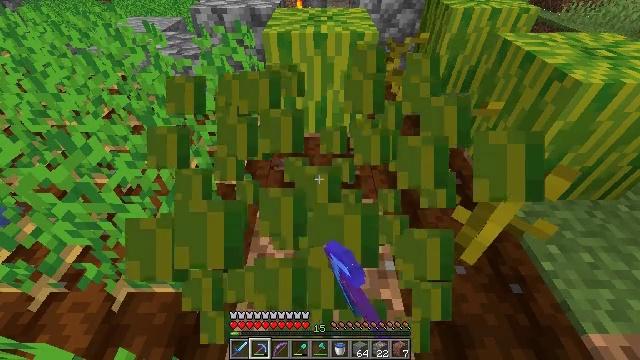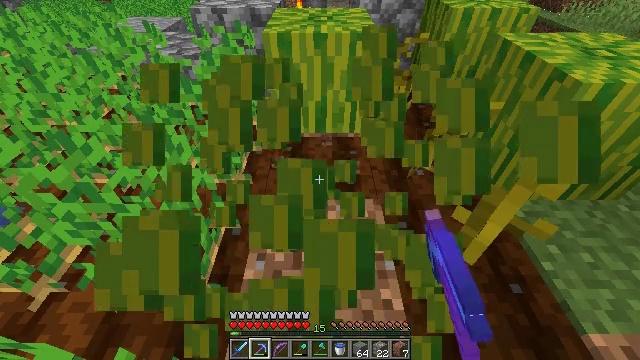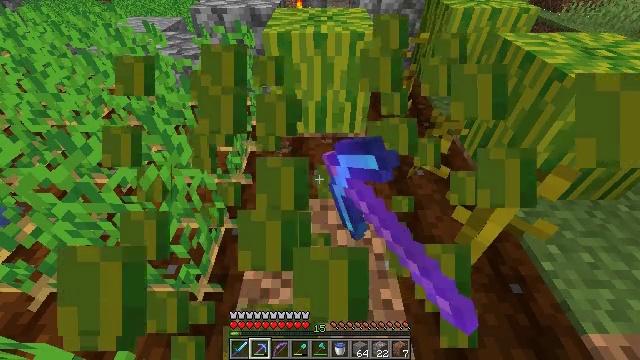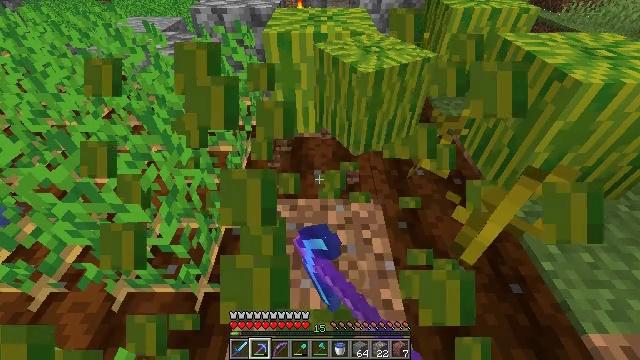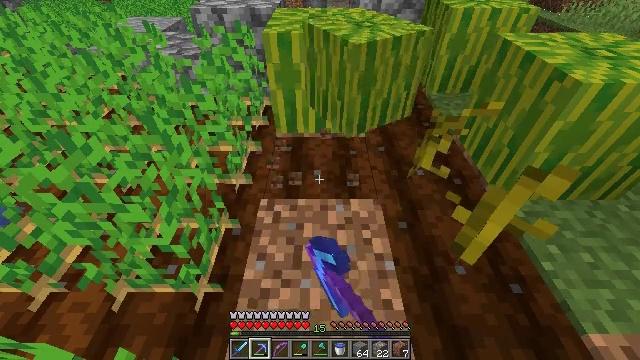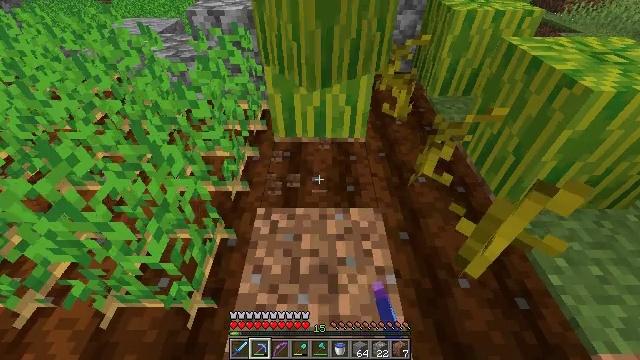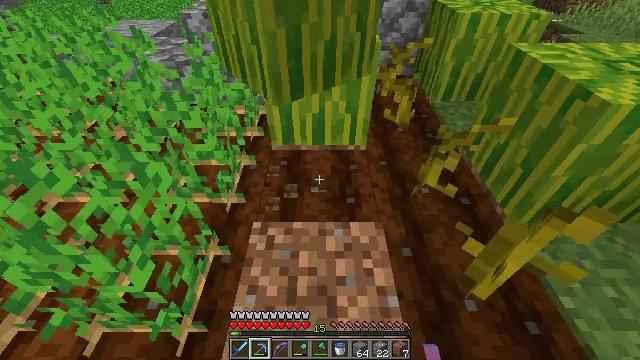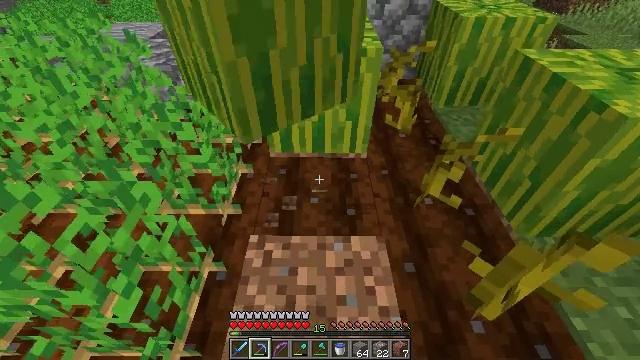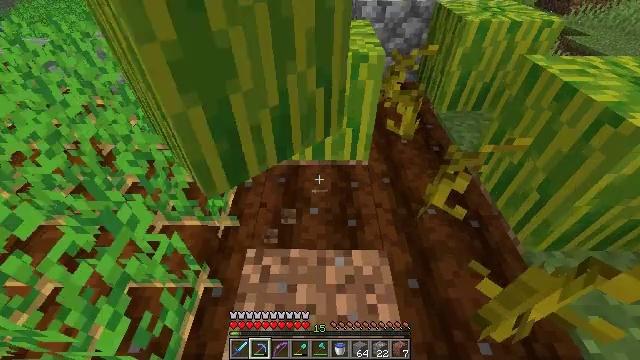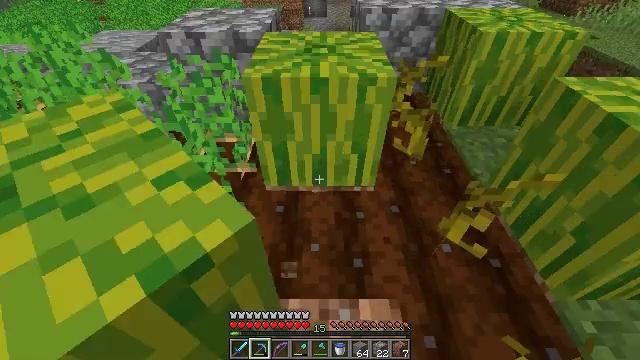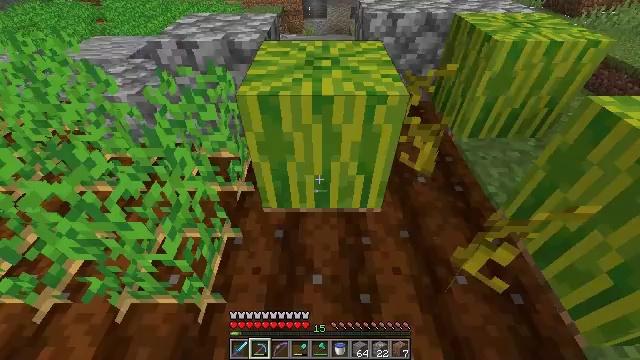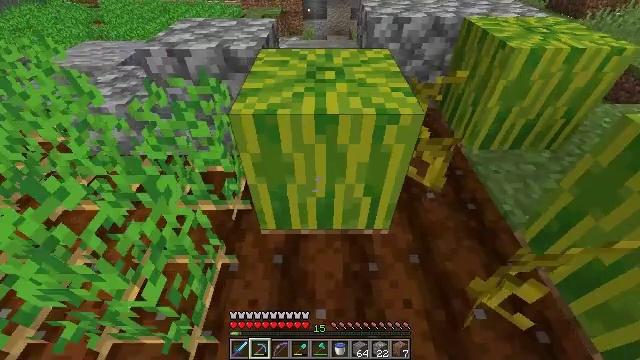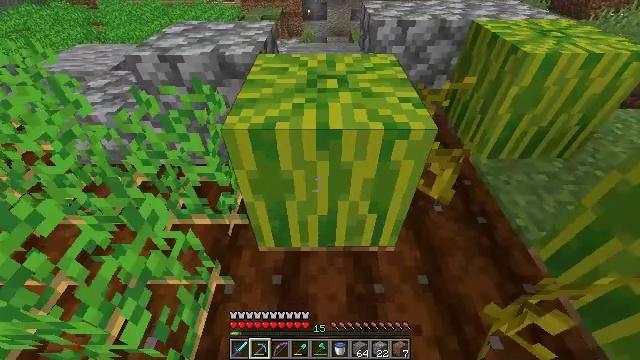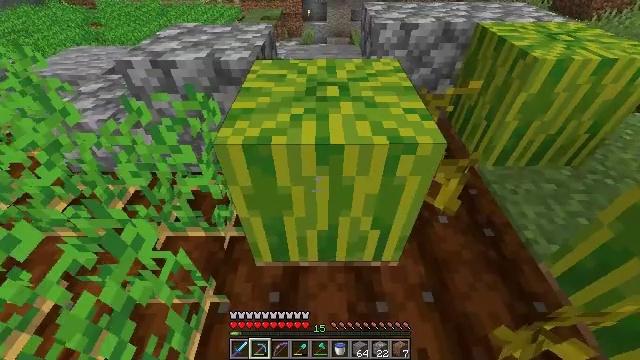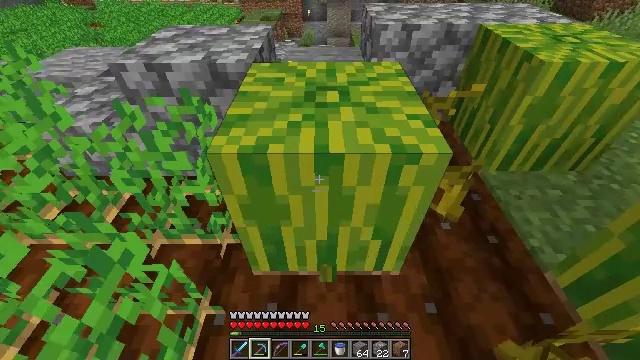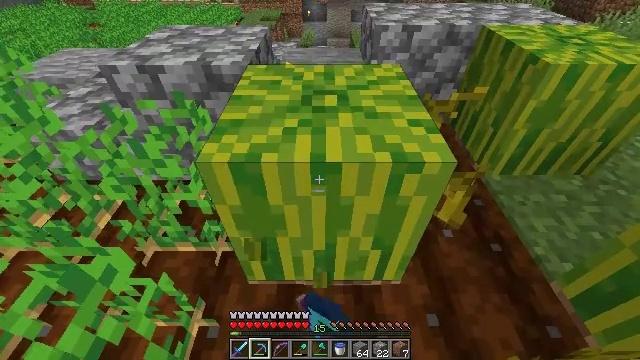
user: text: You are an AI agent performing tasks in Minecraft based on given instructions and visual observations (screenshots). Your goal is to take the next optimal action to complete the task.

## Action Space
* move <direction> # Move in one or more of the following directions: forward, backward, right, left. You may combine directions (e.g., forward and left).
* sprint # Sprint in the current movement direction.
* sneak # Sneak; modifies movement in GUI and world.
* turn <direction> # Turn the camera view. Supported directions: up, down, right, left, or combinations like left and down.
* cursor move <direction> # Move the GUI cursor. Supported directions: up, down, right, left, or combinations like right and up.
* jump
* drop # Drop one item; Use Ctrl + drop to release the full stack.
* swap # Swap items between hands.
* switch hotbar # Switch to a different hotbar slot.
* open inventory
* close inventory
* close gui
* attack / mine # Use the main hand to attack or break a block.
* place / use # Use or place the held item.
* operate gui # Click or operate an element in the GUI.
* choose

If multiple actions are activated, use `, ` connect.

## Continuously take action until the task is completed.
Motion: motion action
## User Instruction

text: Harvest melon from the farm.
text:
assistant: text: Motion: attack / mine
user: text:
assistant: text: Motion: attack / mine
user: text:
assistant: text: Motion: attack / mine
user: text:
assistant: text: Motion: attack / mine
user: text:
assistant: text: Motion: move forward
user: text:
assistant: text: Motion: move forward
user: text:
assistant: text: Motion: move forward
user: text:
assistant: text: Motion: move forward
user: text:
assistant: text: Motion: move forward
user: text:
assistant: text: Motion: move forward
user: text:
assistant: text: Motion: move forward
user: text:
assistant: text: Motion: move forward
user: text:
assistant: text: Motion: no_op
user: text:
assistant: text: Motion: attack / mine
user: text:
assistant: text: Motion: attack / mine
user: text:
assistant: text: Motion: attack / mine
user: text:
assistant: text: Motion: attack / mine
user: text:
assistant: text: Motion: attack / mine
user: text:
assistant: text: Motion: attack / mine
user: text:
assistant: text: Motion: attack / mine
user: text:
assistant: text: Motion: attack / mine
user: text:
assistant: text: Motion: attack / mine
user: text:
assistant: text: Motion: attack / mine
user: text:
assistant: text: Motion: attack / mine
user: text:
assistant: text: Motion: attack / mine
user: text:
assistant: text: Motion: attack / mine
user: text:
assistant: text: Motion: attack / mine
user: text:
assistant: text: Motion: attack / mine
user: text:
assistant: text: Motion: attack / mine
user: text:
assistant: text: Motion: attack / mine